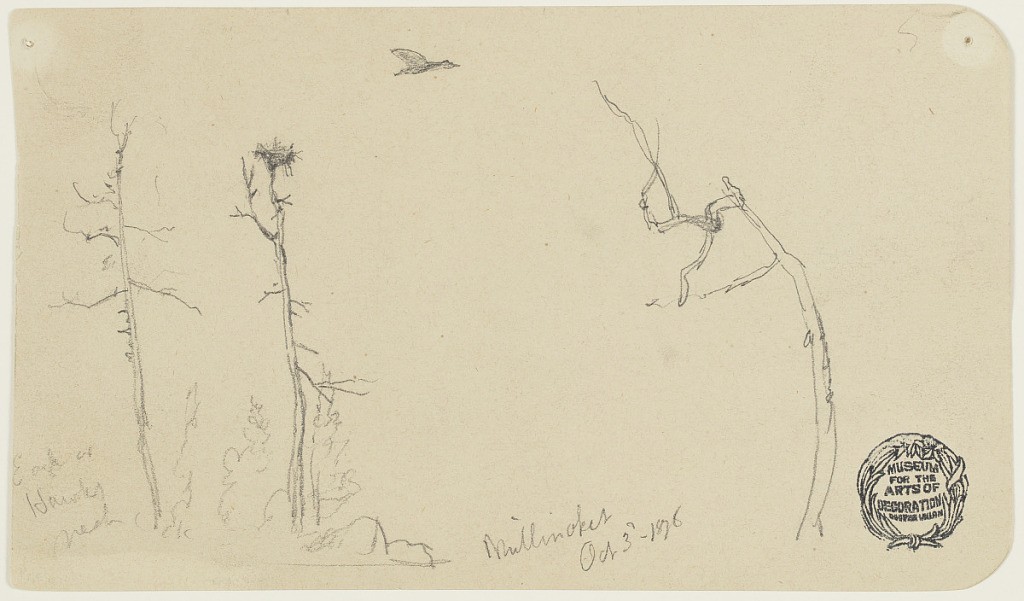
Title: Eagle's Nest on Lake Millinocket, Maine
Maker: Frederic Edwin Church, American, 1826–1900
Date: October 3, 1878
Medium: Graphite on white wove paper
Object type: Drawing
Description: Landscape sketch showing a view of three trees--one with an eagle's nest--on or near the shore of Lake Millinocket in Maine. At right, a twisted, leafless tree stands alone, while two other, similarly barren trees are visible at left--the innermost tree hosting an eagle's or hawk's nest upon its crown. Its inhabitant, a large bird of prey, is shown flying with its wings aloft at upper center. Other loosely rendered foliage is shown in the background at left.